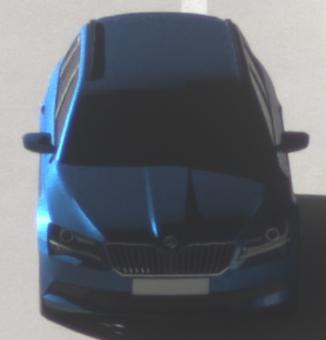
Make: Skoda
Model: Superb Combi 1.4 TSI
Detailed model: Superb (III) Combi
Model produced from: 2015/09
Model produced until: 2018/06
Doors: 5
Color: blue
Road condition: dry road
Daytime: morning or afternoon
Contrast: high contrast